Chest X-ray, PA view. Patient: 39 years old, sex M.
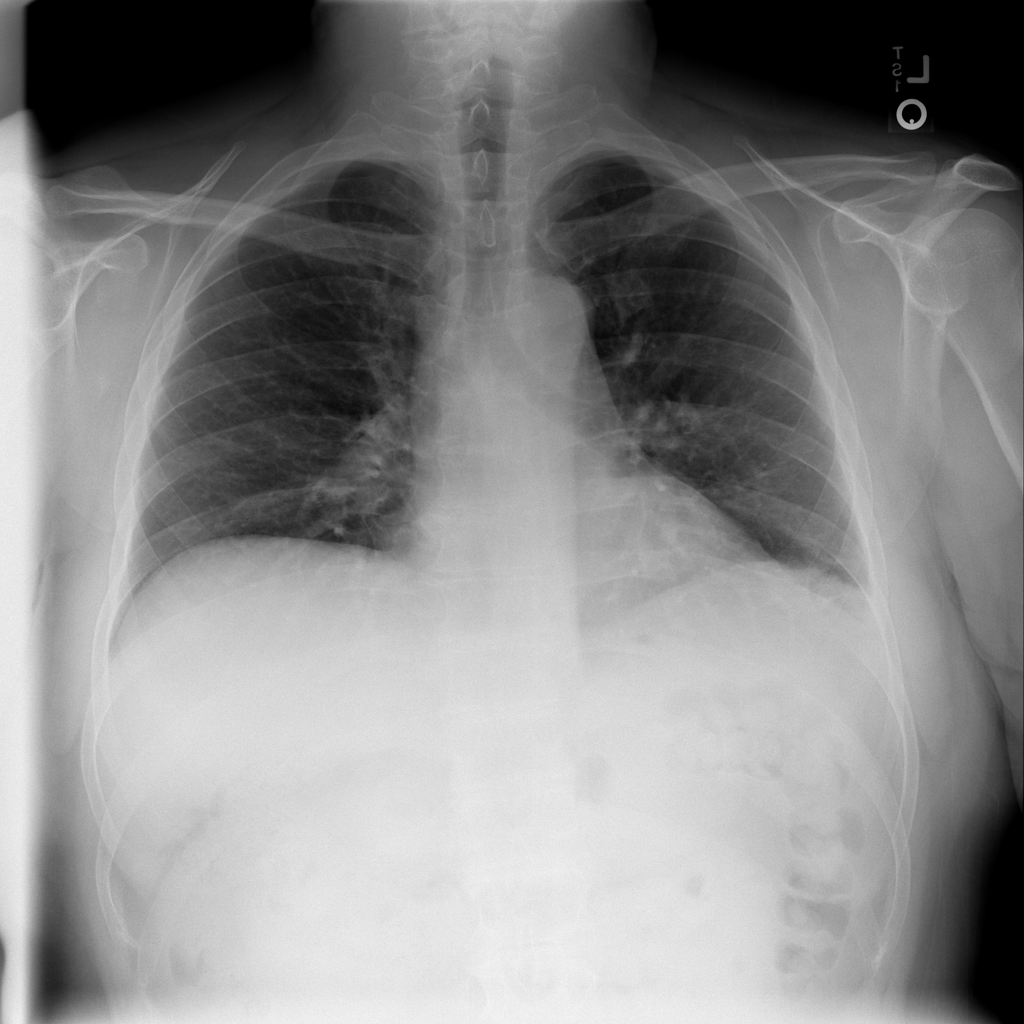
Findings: No Finding